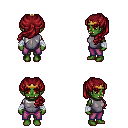
a pixel art fantasy rpg character, female body template, orc, green skin, steel chest armor, magenta pants, brunette princess hairstyle, gold tiara, white cloth bandages, four views (front, back, left, right), 2x2 character sprite sheet, small pixel art, hard edges, no anti-aliasing